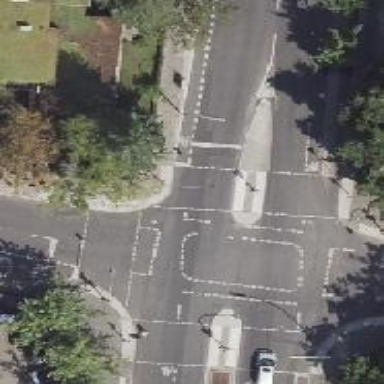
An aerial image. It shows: Road crossing with traffic signals.